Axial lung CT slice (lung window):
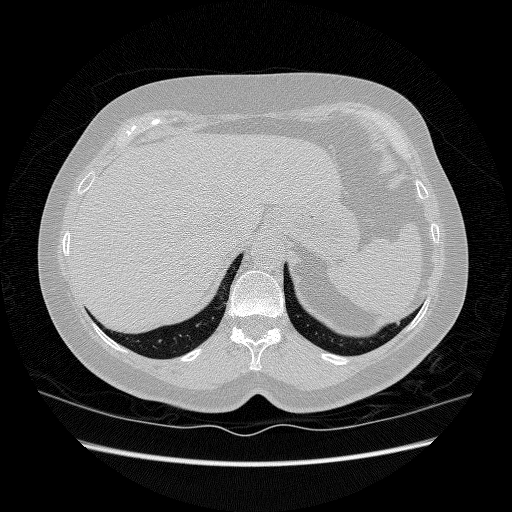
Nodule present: no